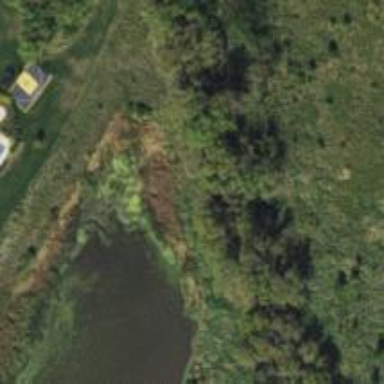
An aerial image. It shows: Peaceful pond surrounded by nature.